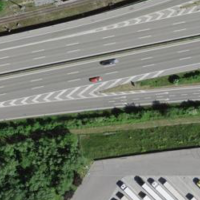
EUNIS habitat code: 57
Species observed at this site:
Chroicocephalus ridibundus
Corvus corone
Anas platyrhynchos
Milvus milvus
Corvus frugilegus
Buteo buteo
Falco tinnunculus